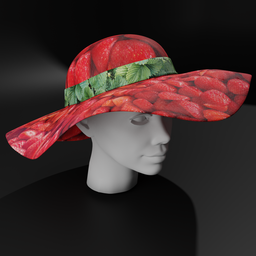
Label: people